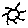
Label: sun